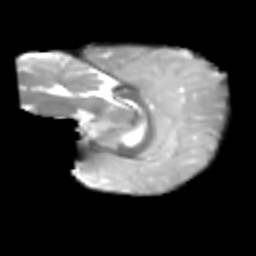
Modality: T2w
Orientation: sagittal
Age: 7
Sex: male
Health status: healthy